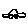
Label: car